Question: When I create a new custom rules on 4.4.1.
I add the xPath query to the textbox but when I save it doesn't really save as when I try to edit the rule, the xquery textbox is empty. Then after when I type it again and save, the xquery textbox disapears from the edit panel, see below screen shot.
Also, when I try to analyze my code with that custom rule enabled it doesn't catch any error.
I created a custom with the xpath query //IDENTIFIER[string-length(@tokenValue) >= 10] just to test if I could make a custom rule works

Any help would be appreciated. Thanks
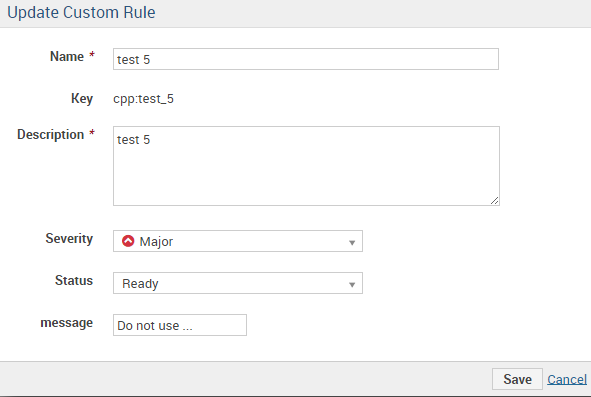
Answer: Looks like you have encountered <URL>, they will be fixed in the upcoming 4.5.1